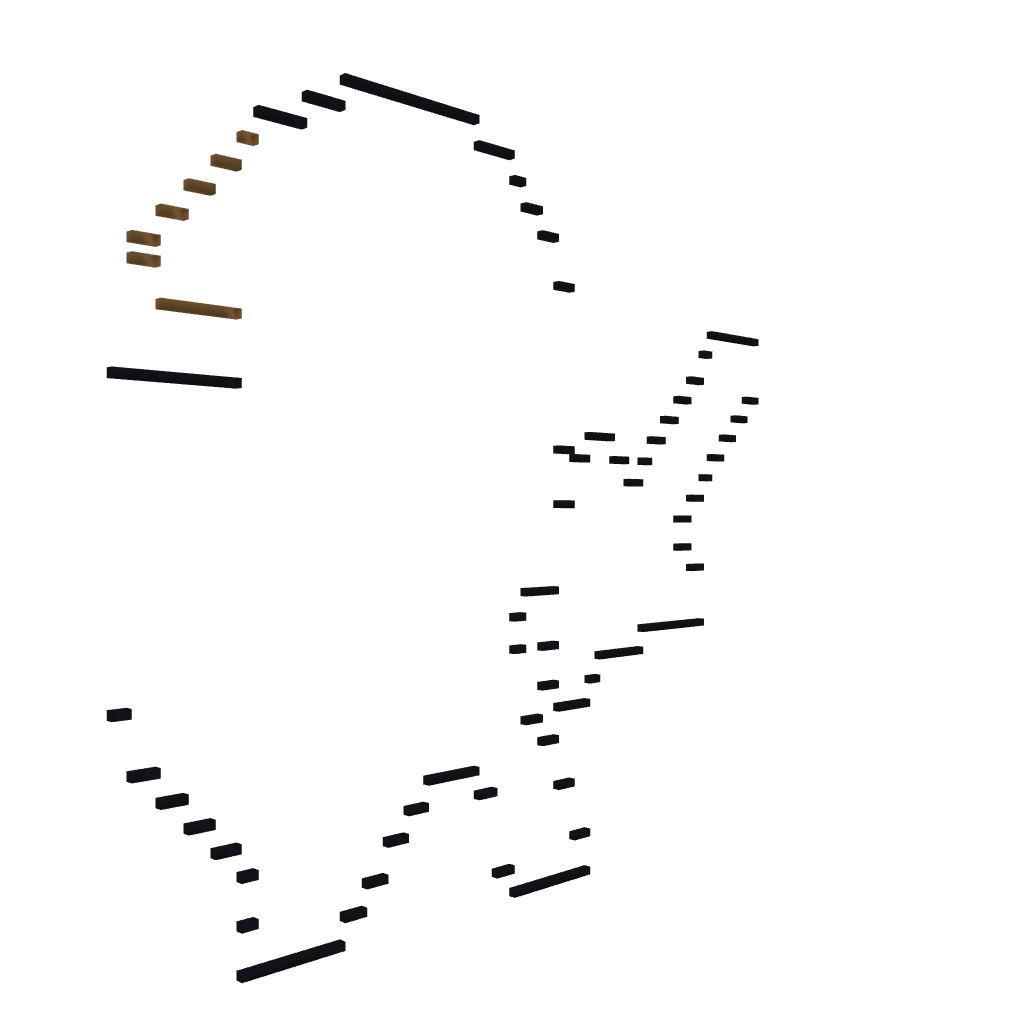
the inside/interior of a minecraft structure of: The Legend of Zelda  Link